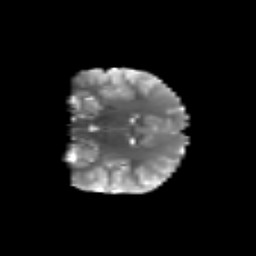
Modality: T2w
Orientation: coronal
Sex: female
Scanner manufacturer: siemens
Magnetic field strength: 3 T
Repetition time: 5 s
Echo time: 0.071 s